Interaction volume radius: 10 \u00c5
Interaction volume height: 30 \u00c5
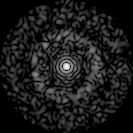
Disorder parameter: 0.8575